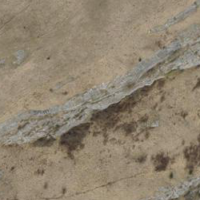
EUNIS habitat code: 23
Species observed at this site:
Pieris rapae
Aphantopus hyperantus
Oecanthus pellucens